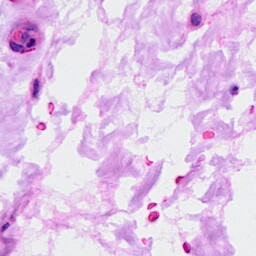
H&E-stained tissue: Ovarian